Question: I have:
1. A WebViewFragment that just displays a WebView for a given URL.
2. A TabbedWebViewHandler that handles creating tabs that contain WebViewFragments and adding them to the action bar.
3. A HelpActivity that creates and displays 4 WebViewFragments (for "further information", "terms and conditions", "credits" and "purpose of this app" help screens respectively).
All of this works fine, the first tab is always just a blank black screen when the HelpActivity first starts:

The other tabs work fine, and the first tab (in this case the "info" tab) will render it's web view properly if another tab is selected and then the "info" tab is reselected.
I always select the first tab after I've created it and added it to the action bar tabs with 'actionBar.selectTab(newTab);'. I know that the code to do this is running, because the log contains "selecting first tab".
I'm also using the TabbedWebViewHandler for other activities that do the same thing (including for activities that only have one "tab" and so don't display the tab navigation), so I'd prefer to fix TabbedWebViewHandler instead of putting a workaround in HelpActivity.
I'm using ActionBarSherlock / the Android support library to provide my tab functionality if that's relevant.
How can I make sure that the first tab of my activity is always displayed properly?
### WebViewFragment
'''
public class WebViewFragment extends Fragment {
private static final String TAG = WebViewFragment.class.getSimpleName();
private String url;
@Override
public View onCreateView(
LayoutInflater inflater,
ViewGroup container,
Bundle savedInstanceState) {
Log.d(TAG, String.format("onCreateView(): URL is '%s'", url));
View v = inflater.inflate(R.layout.snippet_webview, container, false);
WebView wv = (WebView) v.findViewById(R.id.webViewWebView);
wv.loadUrl(url);
return v;
}
public void setUrl(String url) {
this.url = url;
}
}
'''
### TabbedWebViewHandler
'''
public class TabbedWebViewHandler {
private static final String TAG = "TabbedWebViewHandler";
private final ActionBar actionBar;
private final Context hostContext;
private final FragmentManager fragmentManager;
public TabbedWebViewHandler(SherlockFragmentActivity host) {
this.hostContext = (Context) host;
this.actionBar = host.getSupportActionBar();
this.fragmentManager = host.getSupportFragmentManager();
}
public void addTab(String title, String renderUrl) {
Tab newTab = makeTab(title, renderUrl);
actionBar.addTab(newTab);
// FIXME: buggy! tabs don't show on first load
if (actionBar.getTabCount() == 1) {
/* first tab: select it by default */
Log.d(TAG, "Selecting first tab");
actionBar.selectTab(newTab);
}
if (actionBar.getTabCount() > 1) {
/* more than one tab: enable navigating between tabs */
actionBar.setNavigationMode(ActionBar.NAVIGATION_MODE_TABS);
}
}
private Tab makeTab(String title, String renderUrl) {
WebViewFragment f =
(WebViewFragment)
SherlockFragment.instantiate(
hostContext,
WebViewFragment.class.getName());
f.setUrl(renderUrl);
ActionBar.TabListener l = new WebViewFragmentTabListener(f);
Tab newTab = actionBar.newTab();
newTab.setText(title);
newTab.setTabListener(l);
return newTab;
}
private class WebViewFragmentTabListener implements ActionBar.TabListener {
private final WebViewFragment fragment;
public WebViewFragmentTabListener(WebViewFragment f) {
this.fragment = f;
}
@Override
public void onTabSelected(Tab tab, FragmentTransaction ft) {
// replace current fragment with this fragment
if (ft == null) {
fragmentManager
.beginTransaction()
.replace(android.R.id.content, fragment)
.commit();
} else {
ft.replace(android.R.id.content, fragment);
}
}
@Override
public void onTabUnselected(Tab tab, FragmentTransaction ft) {
ft.remove(fragment);
}
@Override
public void onTabReselected(Tab tab, FragmentTransaction ft) {
// do nothing
}
}
}
'''
### HelpActivity
'''
public class HelpActivity extends BaseActivity {
private static final String TAG = "HelpActivity";
private static final String FURTHER_URL =
"file:///android_asset/further_info.html";
private static final String DISCLAIMER_URL =
"file:///android_asset/terms_and_conditions.html";
private static final String CREDITS_URL =
"file:///android_asset/image_credits.html";
private static final String PURPOSE_URL =
"file:///android_asset/purpose.html";
@Override
public void onCreate(Bundle savedInstanceState) {
Log.i(TAG, "onCreate()");
super.onCreate(savedInstanceState);
TabbedWebViewHandler twvh = new TabbedWebViewHandler(this);
twvh.addTab("Info", FURTHER_URL);
twvh.addTab("Terms", DISCLAIMER_URL);
twvh.addTab("Credits", CREDITS_URL);
twvh.addTab("Purpose", PURPOSE_URL);
}
}
'''
### Log output
'''
I/HelpActivity(20038): onCreate()
D/TabbedWebViewHandler(20038): Selecting first tab
D/WebViewFragment(20038): onCreateView(): URL is file:///android_asset/further_info.html
I/webclipboard(20038): clipservice: android.sec.clipboard.ClipboardExManager@41d57ff8
D/WebViewFragment(20038): onCreateView(): URL is file:///android_asset/further_info.html
I/webclipboard(20038): clipservice: android.sec.clipboard.ClipboardExManager@41d57ff8
D/WebViewFragment(20038): onCreateView(): URL is file:///android_asset/further_info.html
I/webclipboard(20038): clipservice: android.sec.clipboard.ClipboardExManager@41d57ff8
'''
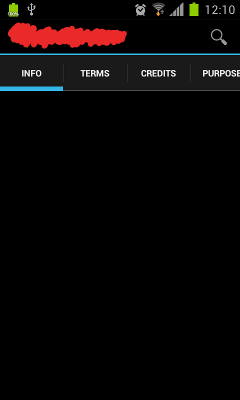
Answer: Set the navigation mode to 'ActionBar.NAVIGATION_MODE_TABS' before you start adding tabs.
edit:
Found it!
There's a passage in <URL>:
'''
if (getNavigationMode() != NAVIGATION_MODE_TABS) {
mSavedTabPosition = tab != null ? tab.getPosition() : INVALID_POSITION;
return;
}
'''
which basically prevents tab initialization if the bar is not in 'ActionBar.NAVIGATION_MODE_TABS'.